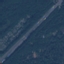
Label: Highway